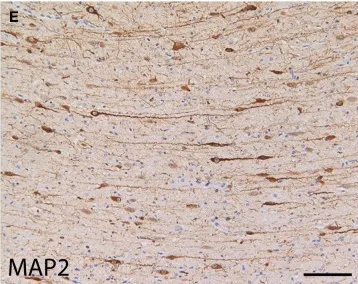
Histopathology of the frontal cortex shows mild malformation of cortical development. The deep white matter (>500 mm from the cortical border) shows increased cellularity by heterotopic neurons [, stain against the microtubule associated protein 2 (MAP2). 100x.
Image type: pathology (immunostaining)